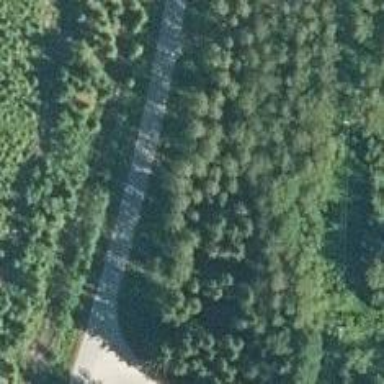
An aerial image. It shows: Tertiary road.